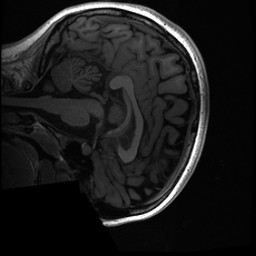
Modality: T1w
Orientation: sagittal
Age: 19
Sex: female